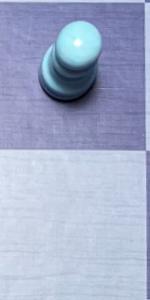
Label: Empty